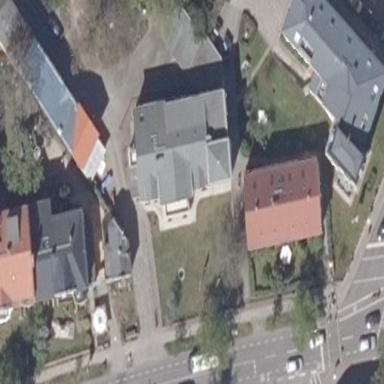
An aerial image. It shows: Gabled roofed house.